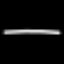
Label: line